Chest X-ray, AP view. Patient: 56 years old, sex F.
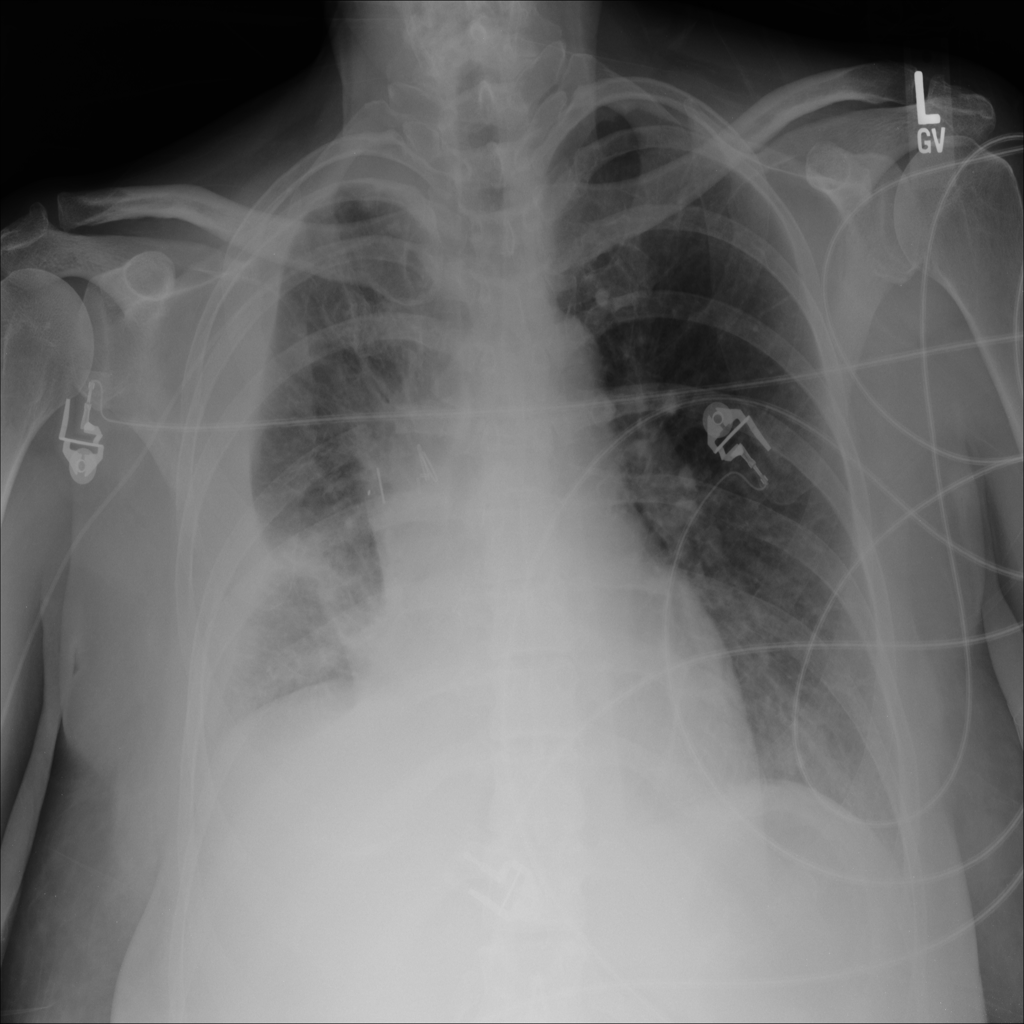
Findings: Pleural_Thickening